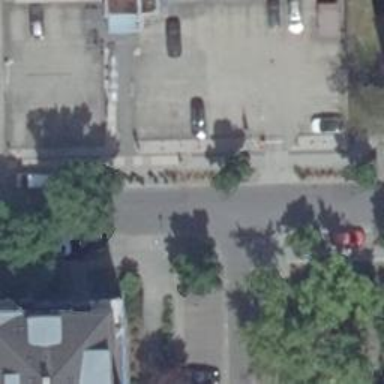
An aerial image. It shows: Residential road with asphalt surface. There is parallel parking on the right lane.